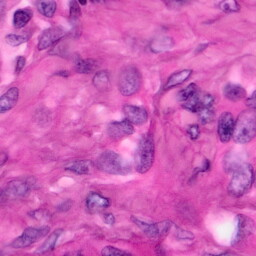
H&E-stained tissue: Pancreatic